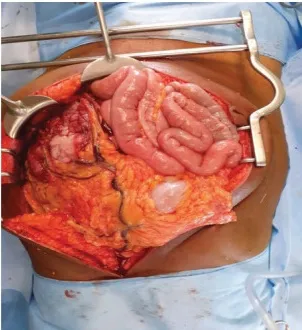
(B) Resected specimen of transverse colon mass.
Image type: medical_photograph (other_medical_photograph)